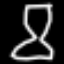
Label: hourglass